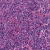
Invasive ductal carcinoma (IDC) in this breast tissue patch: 1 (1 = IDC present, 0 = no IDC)